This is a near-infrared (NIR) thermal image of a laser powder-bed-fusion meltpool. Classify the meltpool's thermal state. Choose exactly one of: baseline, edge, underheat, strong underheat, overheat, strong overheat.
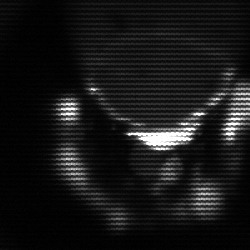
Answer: edge